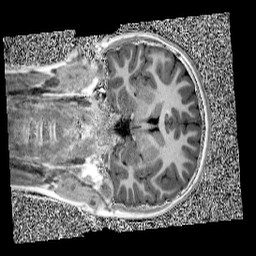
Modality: UNIT1
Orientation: coronal
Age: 10
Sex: female
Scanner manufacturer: siemens
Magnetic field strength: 3 T
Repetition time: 4 s
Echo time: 0.00303 s